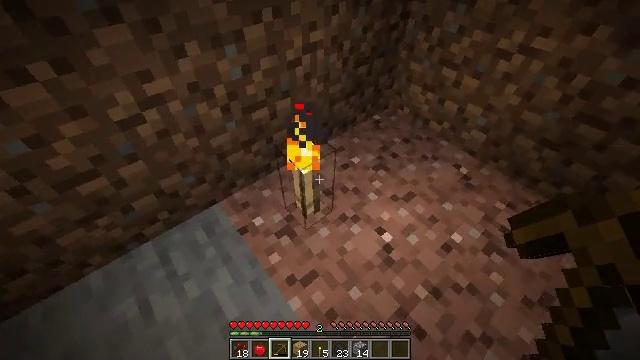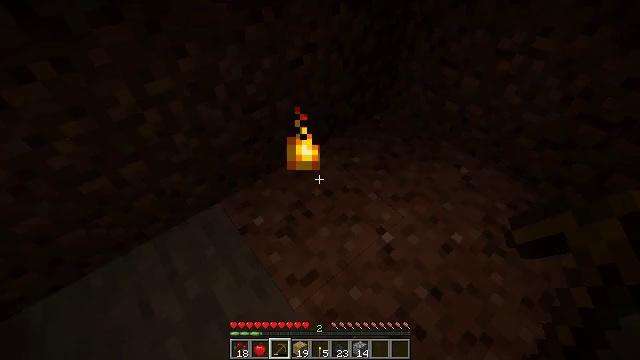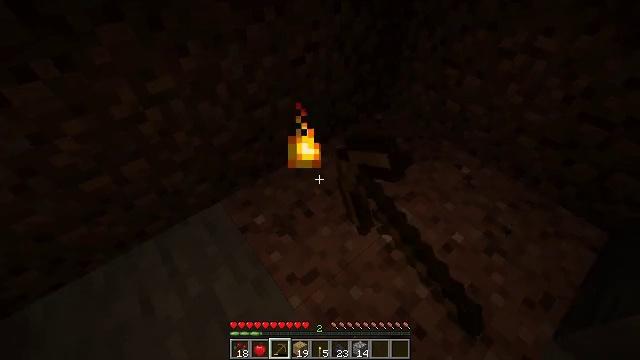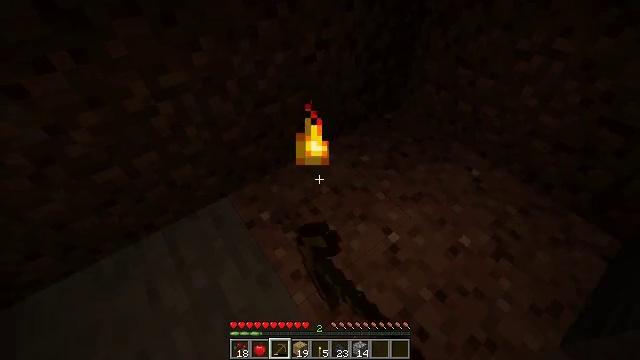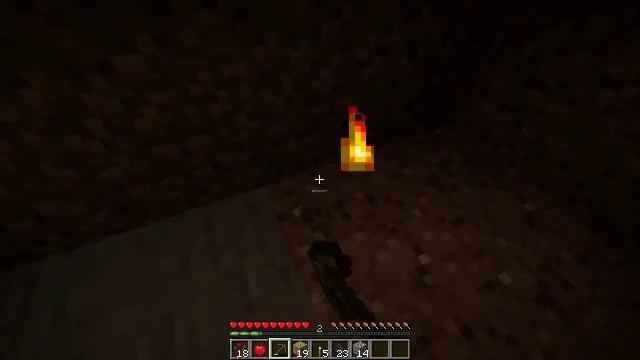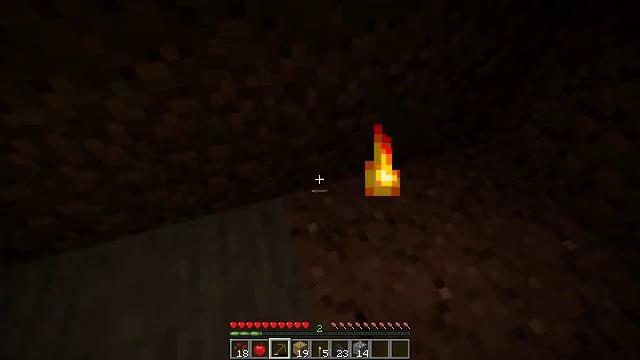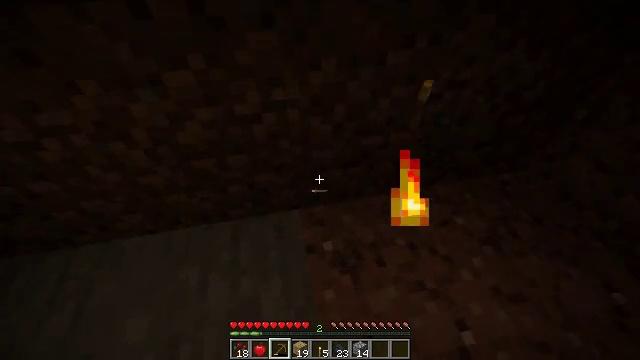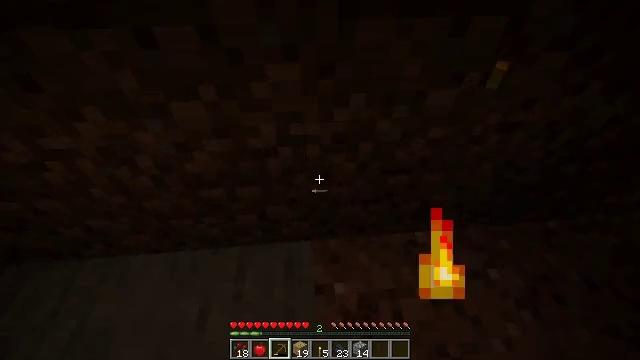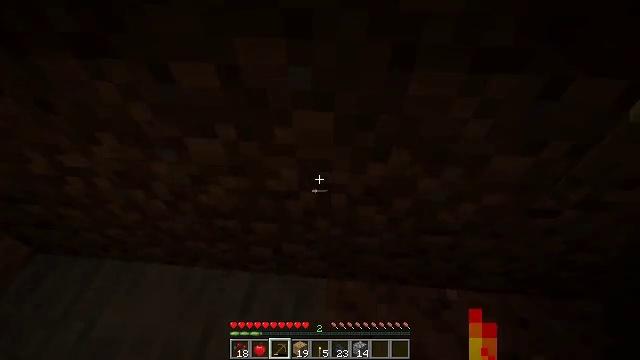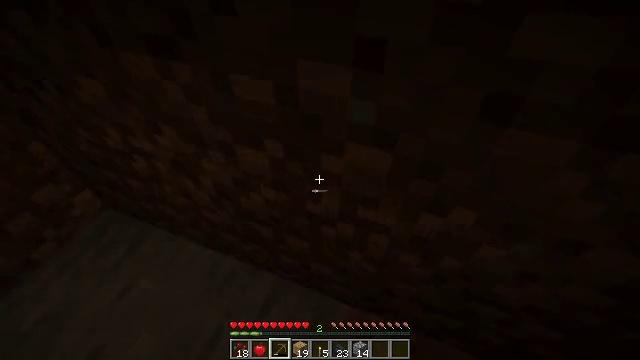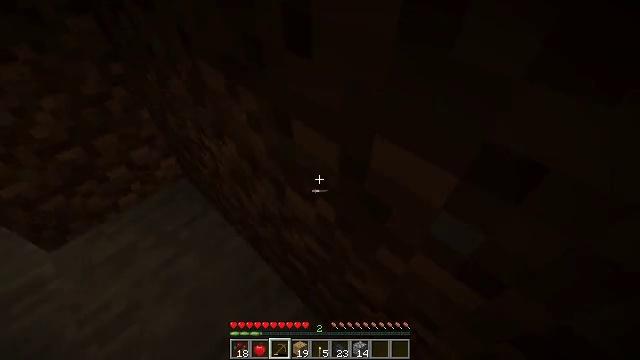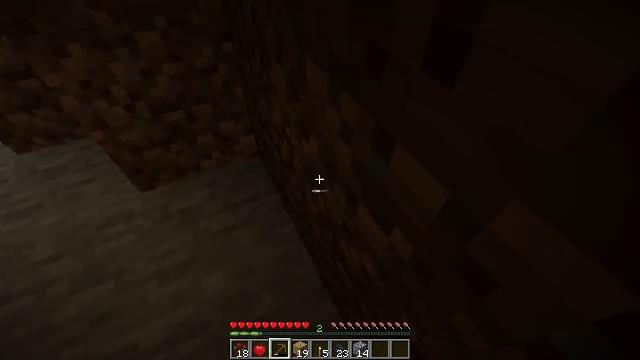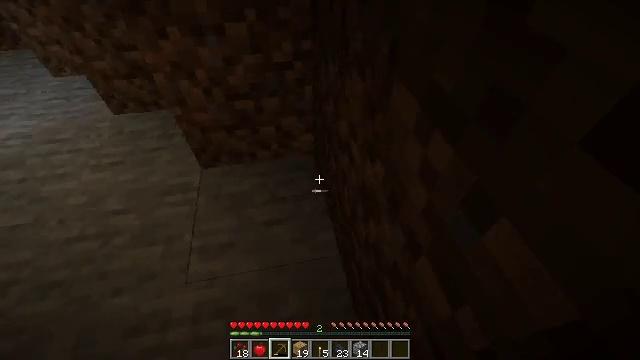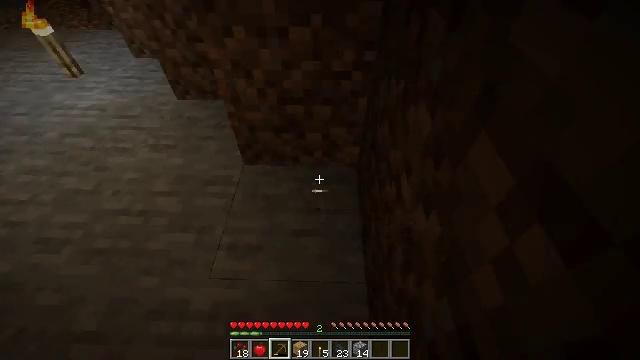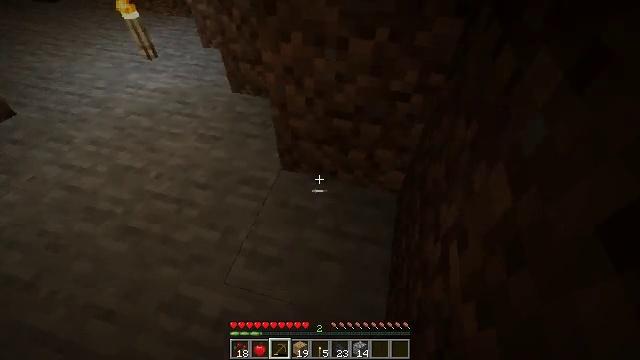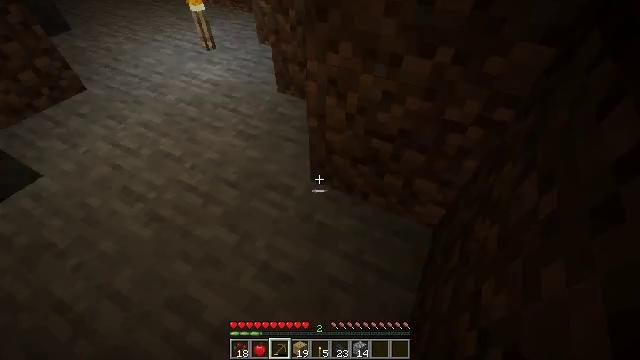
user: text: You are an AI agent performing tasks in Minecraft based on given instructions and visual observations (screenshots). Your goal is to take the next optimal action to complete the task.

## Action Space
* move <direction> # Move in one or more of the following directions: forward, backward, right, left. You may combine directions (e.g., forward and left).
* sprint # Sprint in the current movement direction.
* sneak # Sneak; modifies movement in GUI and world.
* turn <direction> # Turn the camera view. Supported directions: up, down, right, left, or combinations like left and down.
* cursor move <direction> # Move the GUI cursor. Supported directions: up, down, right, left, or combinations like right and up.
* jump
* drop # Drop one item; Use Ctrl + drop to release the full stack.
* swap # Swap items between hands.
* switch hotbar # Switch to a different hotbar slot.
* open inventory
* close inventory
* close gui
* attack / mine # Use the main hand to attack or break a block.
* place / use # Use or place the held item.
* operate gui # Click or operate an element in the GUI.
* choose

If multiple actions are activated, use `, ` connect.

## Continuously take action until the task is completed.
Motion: motion action
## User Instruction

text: Retrieve the torch.
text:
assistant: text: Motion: attack / mine
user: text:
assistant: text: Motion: attack / mine
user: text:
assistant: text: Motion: turn left, attack / mine
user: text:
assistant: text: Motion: move forward, turn left
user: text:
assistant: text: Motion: move forward, turn left
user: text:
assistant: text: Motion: move forward, turn left
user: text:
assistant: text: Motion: move forward, turn left
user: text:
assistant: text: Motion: move forward, turn left
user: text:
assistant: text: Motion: move forward, turn left
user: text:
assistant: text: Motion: move forward, turn left
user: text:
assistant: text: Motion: move forward, turn left
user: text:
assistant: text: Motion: move forward, turn left
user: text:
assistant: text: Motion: move forward, turn left
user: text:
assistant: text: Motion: move forward, turn left
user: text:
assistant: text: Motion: move forward, turn left
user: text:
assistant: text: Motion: move forward, turn left
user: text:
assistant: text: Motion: move forward
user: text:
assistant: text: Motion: move forward
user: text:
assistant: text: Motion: move forward
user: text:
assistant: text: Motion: move forward
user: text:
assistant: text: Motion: turn left and up
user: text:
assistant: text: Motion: move forward, turn left and up
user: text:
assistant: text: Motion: move forward, turn left
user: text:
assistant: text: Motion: move forward, turn left and down
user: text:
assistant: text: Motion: move forward, turn left
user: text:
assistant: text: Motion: no_op
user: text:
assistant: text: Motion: no_op
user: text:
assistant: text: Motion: turn right and up
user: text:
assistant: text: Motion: turn right
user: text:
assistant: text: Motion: turn right